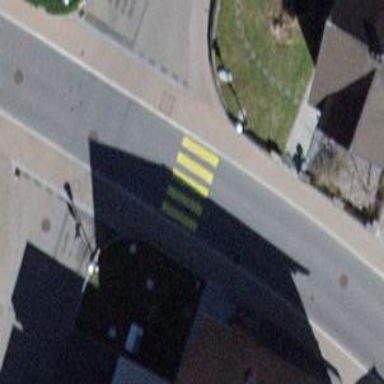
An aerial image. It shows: Uncontrolled zebra crossing on the road.